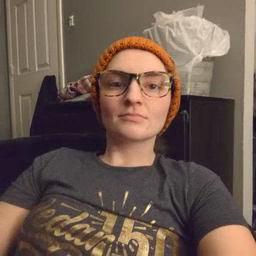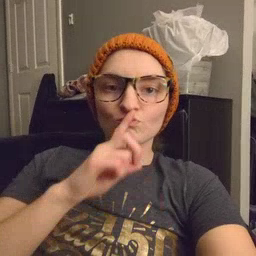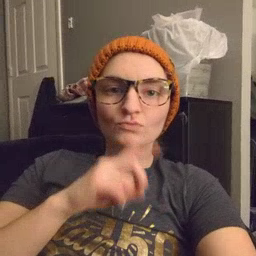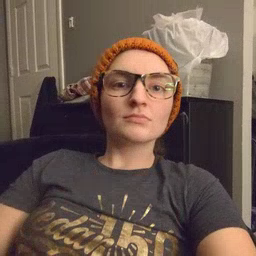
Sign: shhh